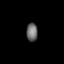
Tissue: lung
Cell type: Epithelial cells
Senescence score: 0.2354
Nuclear area (px): 201
Mean DAPI intensity: 106.428